Question: I've looked at some <URL> that build a snake game in javascript and they seem to move the snake with this algorithm:
1. place a piece where you're going to be next tick
2. remove the last piece from your tail.
This gives the effect of the snake moving around. But this only works if the snake is one solid color. I'm trying to make a snake game where each part of the snake is going to be visually different like so:

Pretend the black color is the head and the blue is the tail. The above algorithm wouldn't work for this snake because removing the tail would change the order/color of your "parts". EG: Your tail would no longer be blue, it would become teal.
What algorithm could I use to to move this snake so that its head says black, its tail stays blue, and all the colors in between stay the same order, too?
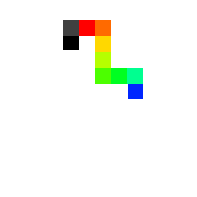
Answer: You can still use the previous algorithm but store colors separately to the pixels.
Assuming you have a list 'pixel[0..n]'
which contains the x,y coordinates.
You can create another list 'color[0..n]'.
Lets say the original algorithm adds a first pixel and then removes the last pixel.
your display function might have looked like this:
'''
for i in 0..n:
draw(pixel[i], "red")
'''
Now you simply go:
'''
for i in 0..n:
draw(pixel[i], color[i])
'''
assuming you have a 'draw' function that takes a 'pixel' and a 'color'.